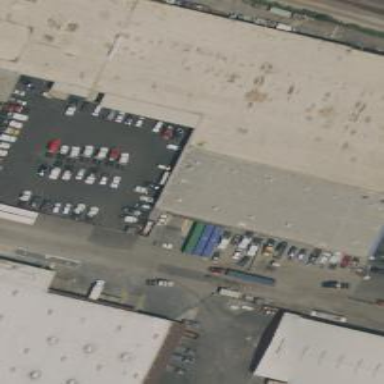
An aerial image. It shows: Factory building.